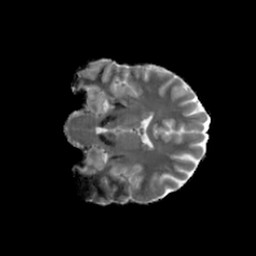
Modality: MD
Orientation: coronal
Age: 26
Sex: female
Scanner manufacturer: siemens
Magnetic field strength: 6.98 T
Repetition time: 7.776 s
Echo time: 0.076 s